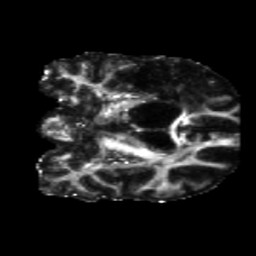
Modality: FA
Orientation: coronal
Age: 61
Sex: male
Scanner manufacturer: siemens
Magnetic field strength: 3 T
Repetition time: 5.25 s
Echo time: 0.08 s